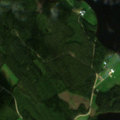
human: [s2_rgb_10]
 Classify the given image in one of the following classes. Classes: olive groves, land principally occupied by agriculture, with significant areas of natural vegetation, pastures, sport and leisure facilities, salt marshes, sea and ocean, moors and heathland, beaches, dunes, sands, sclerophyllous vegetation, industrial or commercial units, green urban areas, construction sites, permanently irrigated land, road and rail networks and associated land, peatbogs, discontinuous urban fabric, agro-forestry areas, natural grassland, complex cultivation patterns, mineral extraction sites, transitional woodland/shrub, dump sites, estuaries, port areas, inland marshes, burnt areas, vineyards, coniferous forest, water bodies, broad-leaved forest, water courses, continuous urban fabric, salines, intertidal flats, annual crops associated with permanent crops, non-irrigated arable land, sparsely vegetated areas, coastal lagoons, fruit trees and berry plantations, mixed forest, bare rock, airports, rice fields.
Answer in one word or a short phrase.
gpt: coniferous forest, mixed forest, water bodies